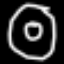
Label: donut